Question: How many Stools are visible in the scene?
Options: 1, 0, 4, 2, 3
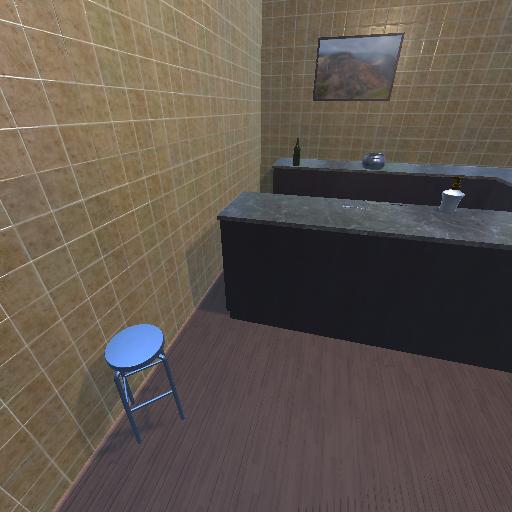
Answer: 1